Question: I am using magento's default file uploader in my custom modules. How can I hide the image thumbnail shown in image below?

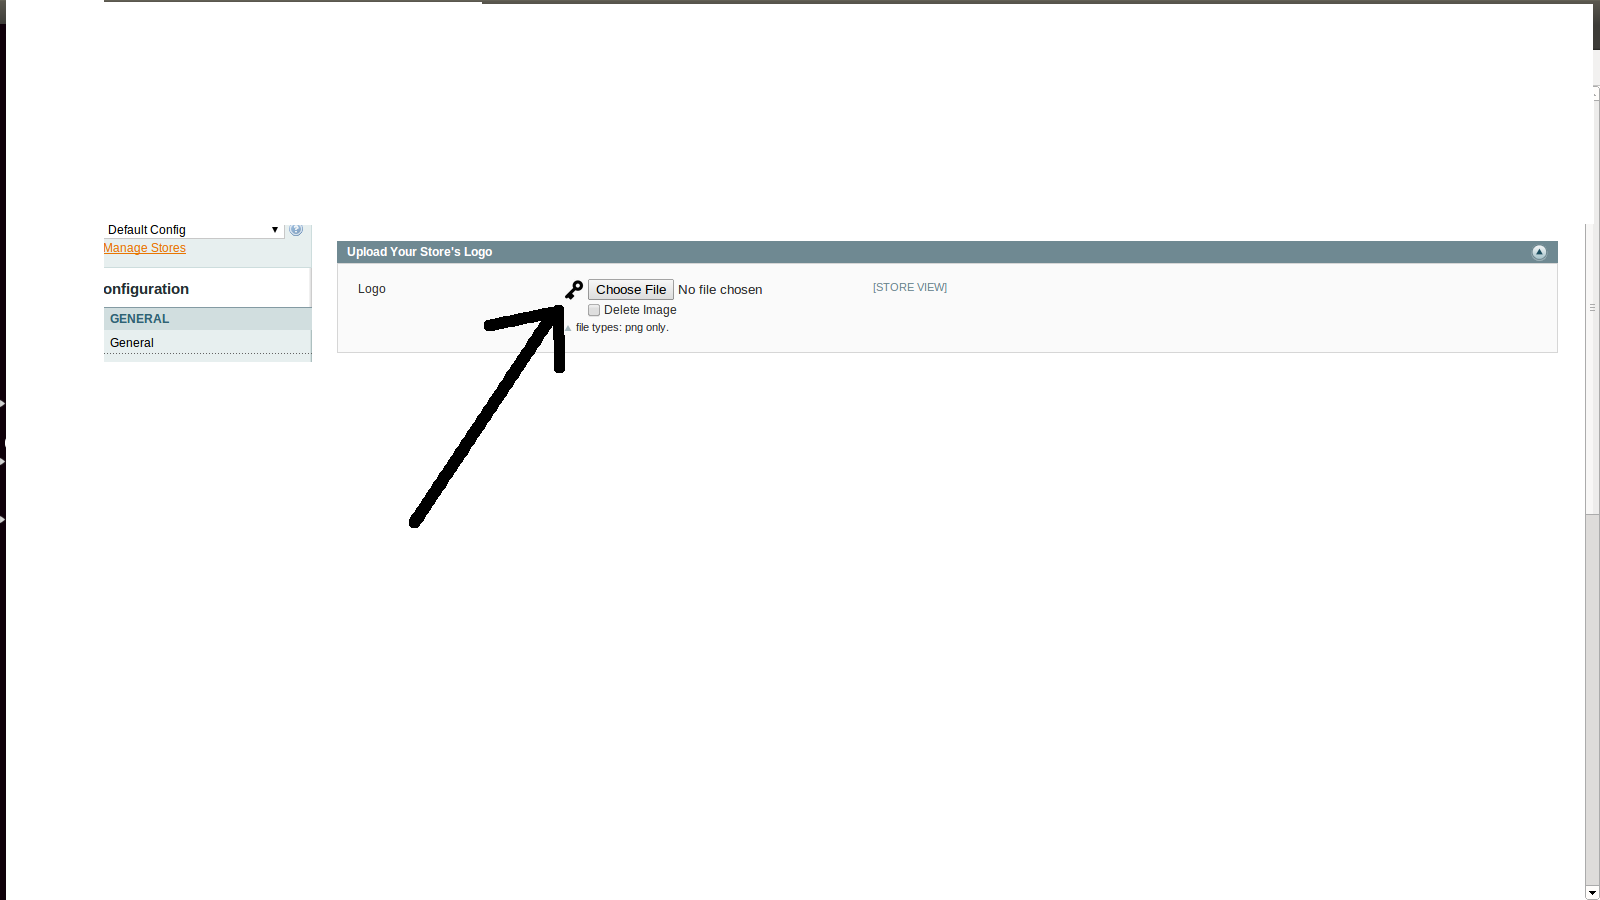
Answer: in your form.php of your custom extention just change second argument
'''
$fieldset->addField('before_image', 'image', array(
'label' => Mage::helper('testimonials')->__('Before Image'),
'required' => false,
'name' => 'before_image',
));
'''
'''
$fieldset->addField('before_image', 'file', array(
'label' => Mage::helper('testimonials')->__('Before Image'),
'required' => false,
'name' => 'before_image',
));
'''